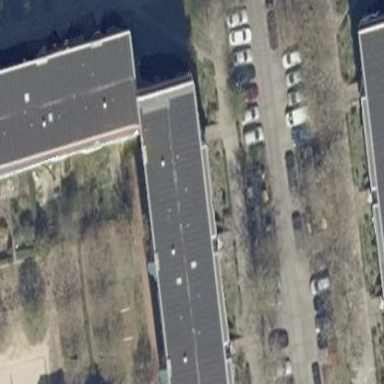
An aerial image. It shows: Flat-roofed apartment building.